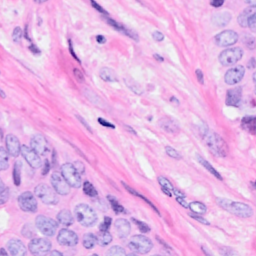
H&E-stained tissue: Breast